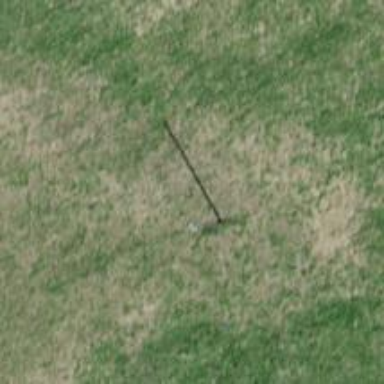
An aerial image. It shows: Power pole.